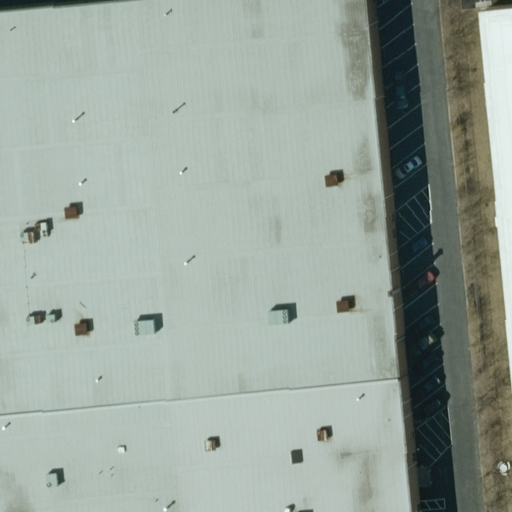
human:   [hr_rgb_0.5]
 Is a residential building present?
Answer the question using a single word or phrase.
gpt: no

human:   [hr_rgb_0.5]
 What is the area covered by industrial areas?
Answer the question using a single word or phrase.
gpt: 10623m2

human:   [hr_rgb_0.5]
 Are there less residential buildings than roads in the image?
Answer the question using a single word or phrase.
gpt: no

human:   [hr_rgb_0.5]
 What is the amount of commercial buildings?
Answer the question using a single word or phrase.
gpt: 2

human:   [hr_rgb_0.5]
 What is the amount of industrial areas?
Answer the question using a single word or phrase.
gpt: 1

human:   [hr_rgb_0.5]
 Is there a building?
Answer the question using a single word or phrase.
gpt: yes

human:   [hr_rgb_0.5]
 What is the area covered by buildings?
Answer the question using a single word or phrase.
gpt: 5378m2

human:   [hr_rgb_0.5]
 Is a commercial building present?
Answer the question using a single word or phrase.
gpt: yes

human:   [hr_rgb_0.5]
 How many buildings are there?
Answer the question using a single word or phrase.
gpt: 2

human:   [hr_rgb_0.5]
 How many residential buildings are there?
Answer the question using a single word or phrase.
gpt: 0

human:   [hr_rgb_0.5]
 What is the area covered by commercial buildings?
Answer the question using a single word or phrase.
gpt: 5378m2

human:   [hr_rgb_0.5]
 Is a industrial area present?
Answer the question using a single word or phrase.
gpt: yes

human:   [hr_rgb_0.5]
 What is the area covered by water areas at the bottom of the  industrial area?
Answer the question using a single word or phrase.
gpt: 0m2

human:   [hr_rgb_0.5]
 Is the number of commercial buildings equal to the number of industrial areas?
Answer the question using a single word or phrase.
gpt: no

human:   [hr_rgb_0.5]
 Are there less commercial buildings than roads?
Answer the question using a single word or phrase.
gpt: no

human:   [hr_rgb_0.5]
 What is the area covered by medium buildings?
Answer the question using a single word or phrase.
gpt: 176m2

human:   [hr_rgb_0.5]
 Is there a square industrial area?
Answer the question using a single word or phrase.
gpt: no

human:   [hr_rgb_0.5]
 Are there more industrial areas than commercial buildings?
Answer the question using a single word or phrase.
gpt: no

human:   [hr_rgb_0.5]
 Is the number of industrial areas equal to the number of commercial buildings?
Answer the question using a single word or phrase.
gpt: no

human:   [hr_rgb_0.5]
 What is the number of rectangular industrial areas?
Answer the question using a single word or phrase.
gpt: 1

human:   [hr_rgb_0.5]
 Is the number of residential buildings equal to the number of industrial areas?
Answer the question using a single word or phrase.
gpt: no

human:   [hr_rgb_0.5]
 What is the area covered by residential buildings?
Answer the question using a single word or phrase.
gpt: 0m2

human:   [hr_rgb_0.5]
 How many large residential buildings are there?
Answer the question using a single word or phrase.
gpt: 0

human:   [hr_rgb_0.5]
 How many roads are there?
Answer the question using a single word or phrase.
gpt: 0

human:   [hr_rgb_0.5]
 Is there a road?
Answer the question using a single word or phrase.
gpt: no

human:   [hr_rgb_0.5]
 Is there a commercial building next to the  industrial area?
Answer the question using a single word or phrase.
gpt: yes

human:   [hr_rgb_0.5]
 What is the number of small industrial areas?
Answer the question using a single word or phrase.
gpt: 0

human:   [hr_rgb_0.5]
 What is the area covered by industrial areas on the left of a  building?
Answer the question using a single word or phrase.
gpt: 10623m2

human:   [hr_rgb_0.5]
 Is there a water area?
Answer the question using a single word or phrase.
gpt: no

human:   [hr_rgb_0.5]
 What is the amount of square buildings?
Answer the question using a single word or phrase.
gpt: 0

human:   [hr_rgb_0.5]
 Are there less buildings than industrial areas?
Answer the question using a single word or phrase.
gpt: no

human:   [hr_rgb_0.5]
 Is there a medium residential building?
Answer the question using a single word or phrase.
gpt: no

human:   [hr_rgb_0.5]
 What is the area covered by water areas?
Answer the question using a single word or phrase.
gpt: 0m2

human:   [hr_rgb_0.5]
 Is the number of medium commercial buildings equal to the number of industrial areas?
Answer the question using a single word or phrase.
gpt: yes

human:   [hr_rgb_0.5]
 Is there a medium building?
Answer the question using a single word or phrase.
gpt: yes

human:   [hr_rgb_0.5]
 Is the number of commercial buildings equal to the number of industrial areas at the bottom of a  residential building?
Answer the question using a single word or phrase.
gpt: no

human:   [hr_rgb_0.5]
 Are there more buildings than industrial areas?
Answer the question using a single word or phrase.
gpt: yes

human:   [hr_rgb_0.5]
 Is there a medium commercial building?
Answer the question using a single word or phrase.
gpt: yes

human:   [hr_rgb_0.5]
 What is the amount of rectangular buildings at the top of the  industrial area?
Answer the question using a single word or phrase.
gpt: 1

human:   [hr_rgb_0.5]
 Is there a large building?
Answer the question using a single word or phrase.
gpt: yes

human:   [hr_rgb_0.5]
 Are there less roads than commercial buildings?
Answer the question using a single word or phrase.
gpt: yes

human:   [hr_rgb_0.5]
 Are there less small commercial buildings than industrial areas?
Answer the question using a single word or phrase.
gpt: yes

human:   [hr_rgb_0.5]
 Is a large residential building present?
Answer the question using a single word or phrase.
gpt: no

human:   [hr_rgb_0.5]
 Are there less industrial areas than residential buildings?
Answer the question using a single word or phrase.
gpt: no

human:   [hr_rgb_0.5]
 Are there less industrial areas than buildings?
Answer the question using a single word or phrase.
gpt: yes

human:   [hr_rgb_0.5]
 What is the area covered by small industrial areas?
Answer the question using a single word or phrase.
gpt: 0m2

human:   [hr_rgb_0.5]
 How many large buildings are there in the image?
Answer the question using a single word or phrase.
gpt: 1

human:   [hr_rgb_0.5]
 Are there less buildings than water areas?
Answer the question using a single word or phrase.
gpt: no

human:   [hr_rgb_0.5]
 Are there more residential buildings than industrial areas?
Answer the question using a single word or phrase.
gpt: no

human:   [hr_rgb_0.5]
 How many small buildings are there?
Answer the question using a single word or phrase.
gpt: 0

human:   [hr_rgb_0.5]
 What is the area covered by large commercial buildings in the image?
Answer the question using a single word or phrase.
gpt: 5201m2

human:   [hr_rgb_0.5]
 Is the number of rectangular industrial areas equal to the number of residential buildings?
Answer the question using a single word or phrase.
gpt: no

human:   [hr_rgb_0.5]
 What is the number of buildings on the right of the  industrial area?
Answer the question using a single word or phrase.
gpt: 2

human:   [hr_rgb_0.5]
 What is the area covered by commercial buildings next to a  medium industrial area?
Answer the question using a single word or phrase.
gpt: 0m2

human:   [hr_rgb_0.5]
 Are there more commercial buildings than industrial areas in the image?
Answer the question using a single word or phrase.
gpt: yes

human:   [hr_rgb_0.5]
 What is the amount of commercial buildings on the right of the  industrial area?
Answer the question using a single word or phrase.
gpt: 2

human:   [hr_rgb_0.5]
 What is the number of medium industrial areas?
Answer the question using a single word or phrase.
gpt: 0

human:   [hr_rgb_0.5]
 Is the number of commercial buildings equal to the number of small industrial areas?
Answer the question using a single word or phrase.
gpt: no

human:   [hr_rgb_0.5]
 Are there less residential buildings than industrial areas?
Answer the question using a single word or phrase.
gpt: yes

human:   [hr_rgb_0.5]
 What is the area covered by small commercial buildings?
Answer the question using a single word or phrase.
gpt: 0m2

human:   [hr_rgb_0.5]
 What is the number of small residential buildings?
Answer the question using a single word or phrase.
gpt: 0

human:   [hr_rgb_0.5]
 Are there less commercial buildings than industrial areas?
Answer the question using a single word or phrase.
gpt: no

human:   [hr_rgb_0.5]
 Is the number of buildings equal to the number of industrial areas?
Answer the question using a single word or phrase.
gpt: no

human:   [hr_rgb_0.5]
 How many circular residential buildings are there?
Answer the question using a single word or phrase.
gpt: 0